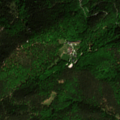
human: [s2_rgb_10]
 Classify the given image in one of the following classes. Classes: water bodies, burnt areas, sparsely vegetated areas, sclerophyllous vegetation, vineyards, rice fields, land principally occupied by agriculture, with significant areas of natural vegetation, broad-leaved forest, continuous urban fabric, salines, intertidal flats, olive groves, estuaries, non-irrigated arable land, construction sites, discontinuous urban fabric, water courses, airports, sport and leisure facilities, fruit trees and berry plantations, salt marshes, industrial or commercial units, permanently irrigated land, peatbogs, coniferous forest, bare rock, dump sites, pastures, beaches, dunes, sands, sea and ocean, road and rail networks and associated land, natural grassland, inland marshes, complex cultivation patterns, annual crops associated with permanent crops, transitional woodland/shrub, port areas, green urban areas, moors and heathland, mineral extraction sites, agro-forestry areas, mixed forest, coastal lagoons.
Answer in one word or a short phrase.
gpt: coniferous forest, mixed forest